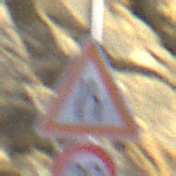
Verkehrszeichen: VerengteFahrbahn
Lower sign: Geschwindigkeit20
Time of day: MorningAfternoon
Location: Outdoor (RoadRail)
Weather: PartlyCloudy
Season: NotSpecified
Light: Natural